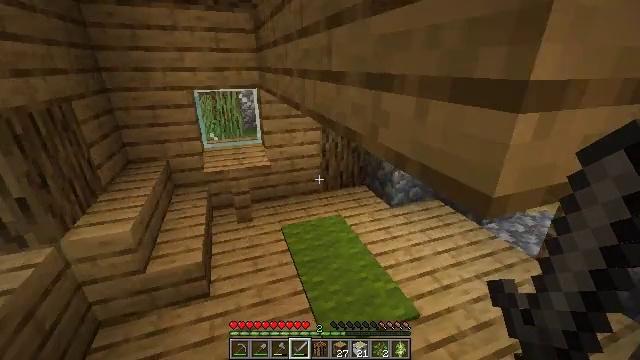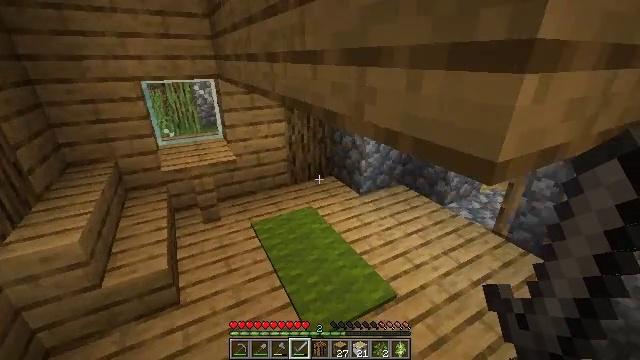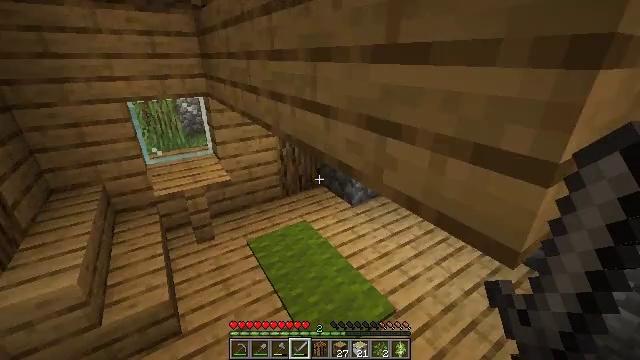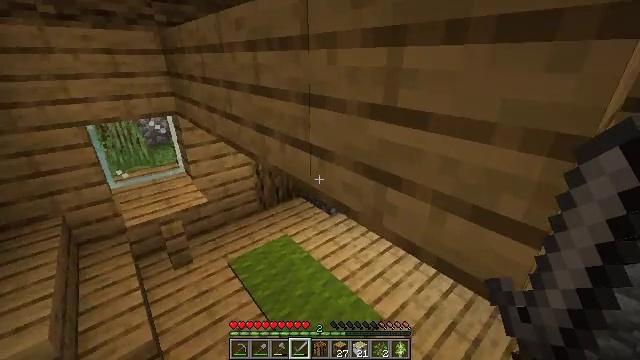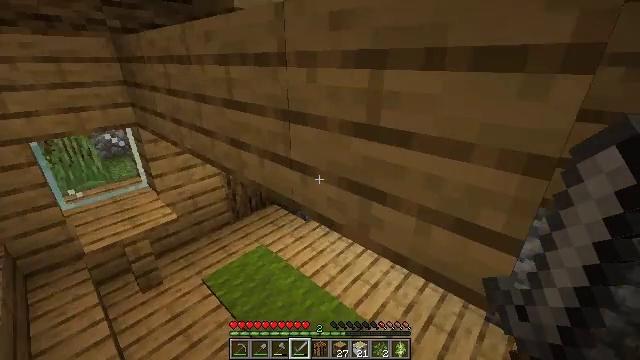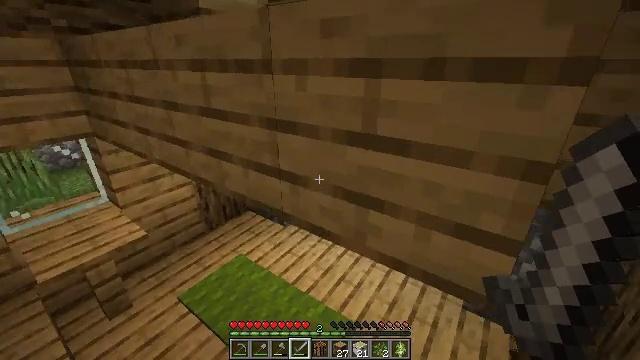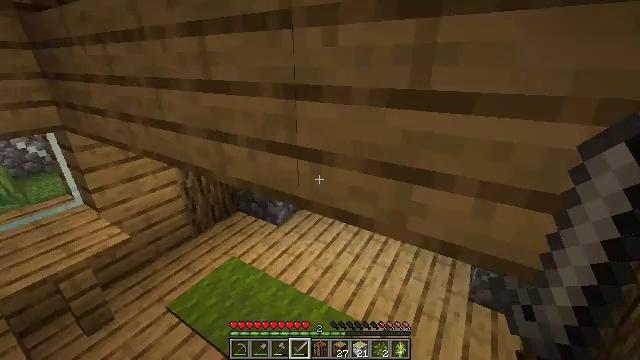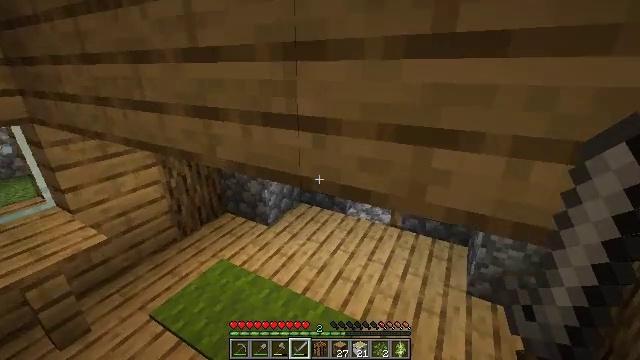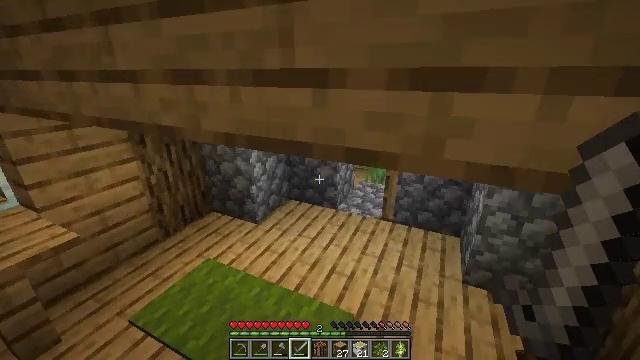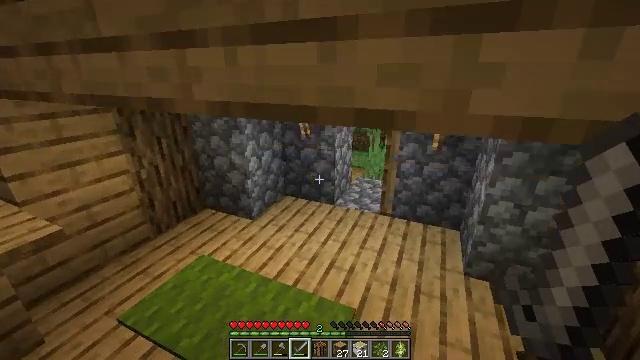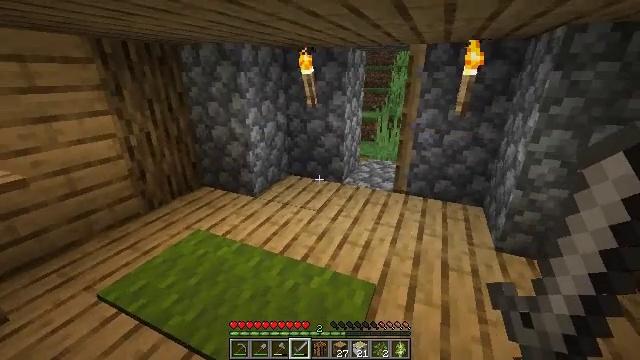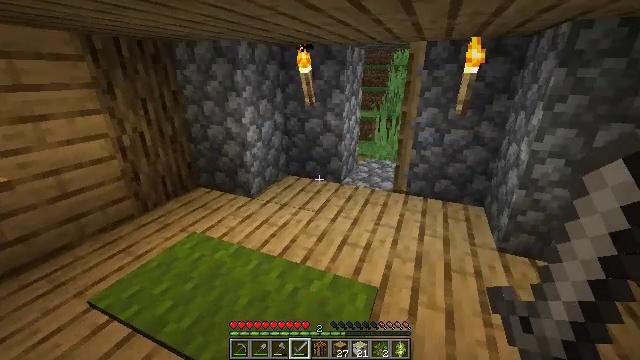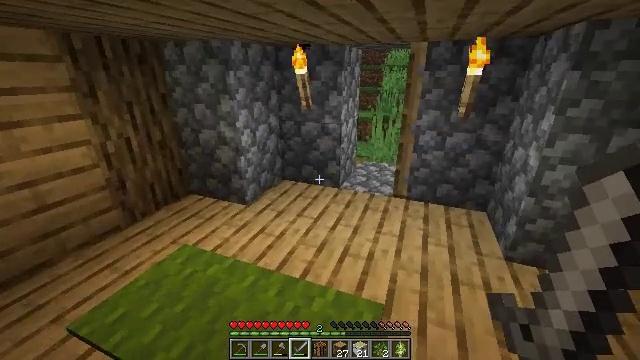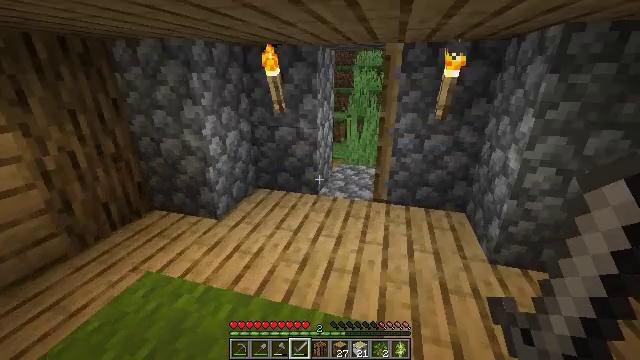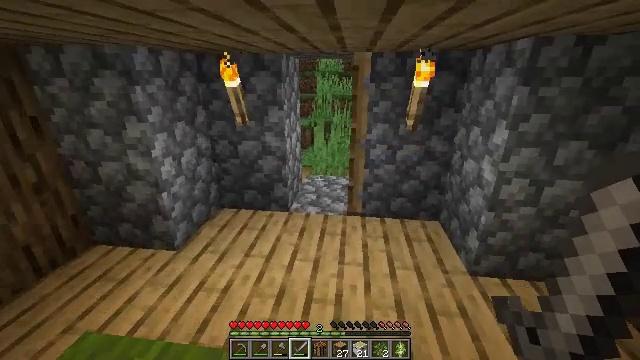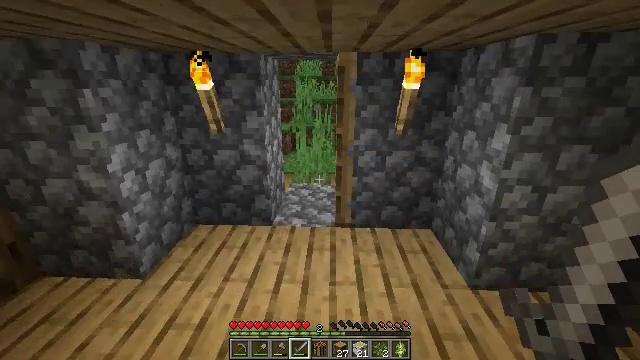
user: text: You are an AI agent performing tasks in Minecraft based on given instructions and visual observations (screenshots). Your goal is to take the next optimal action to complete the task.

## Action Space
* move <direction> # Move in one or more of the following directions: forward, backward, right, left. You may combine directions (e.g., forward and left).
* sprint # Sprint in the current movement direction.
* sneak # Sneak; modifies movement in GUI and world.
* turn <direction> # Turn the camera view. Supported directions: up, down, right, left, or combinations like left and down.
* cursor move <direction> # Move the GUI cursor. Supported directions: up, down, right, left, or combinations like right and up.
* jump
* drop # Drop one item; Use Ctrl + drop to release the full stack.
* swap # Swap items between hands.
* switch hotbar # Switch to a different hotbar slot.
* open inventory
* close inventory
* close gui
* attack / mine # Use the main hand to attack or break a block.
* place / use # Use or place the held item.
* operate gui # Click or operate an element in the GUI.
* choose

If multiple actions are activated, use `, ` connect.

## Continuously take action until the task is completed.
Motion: motion action
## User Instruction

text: Break the yellow bed.
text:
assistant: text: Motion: move forward and move left, turn right and down
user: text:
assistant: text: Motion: move forward and move left, turn right
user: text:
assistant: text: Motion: move forward, turn right
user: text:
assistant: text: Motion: move forward, turn right
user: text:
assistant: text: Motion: move forward, turn right
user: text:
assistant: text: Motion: move forward, turn right
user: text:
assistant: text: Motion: move forward, turn right and up
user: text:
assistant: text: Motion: move forward, turn right
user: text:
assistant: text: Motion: move forward, turn right
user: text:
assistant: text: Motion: move forward
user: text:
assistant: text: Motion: move forward
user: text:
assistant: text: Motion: move forward, turn right
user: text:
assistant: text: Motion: move forward, turn right
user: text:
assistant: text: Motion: move forward, turn right
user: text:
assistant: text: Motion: move forward, turn right
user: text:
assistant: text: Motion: move forward, turn right
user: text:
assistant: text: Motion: move forward
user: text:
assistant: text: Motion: move forward
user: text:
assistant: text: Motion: move forward
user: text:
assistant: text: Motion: move forward
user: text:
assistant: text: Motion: move forward
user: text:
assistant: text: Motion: move forward
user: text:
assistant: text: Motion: move forward
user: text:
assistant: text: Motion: move forward, turn left
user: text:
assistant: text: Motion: move forward, turn left
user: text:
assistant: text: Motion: move forward, turn left
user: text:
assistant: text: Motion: move forward, turn left
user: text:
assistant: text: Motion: move forward
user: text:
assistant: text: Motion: move forward
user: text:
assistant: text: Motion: move forward